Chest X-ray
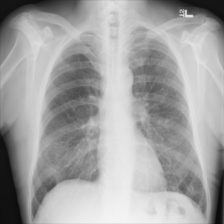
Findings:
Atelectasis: negative
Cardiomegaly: negative
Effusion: negative
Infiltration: negative
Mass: negative
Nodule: negative
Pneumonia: negative
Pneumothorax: negative
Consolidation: negative
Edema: negative
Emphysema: negative
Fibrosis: negative
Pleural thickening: negative
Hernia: negative